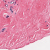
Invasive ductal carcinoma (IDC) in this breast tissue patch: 0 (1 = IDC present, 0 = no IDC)